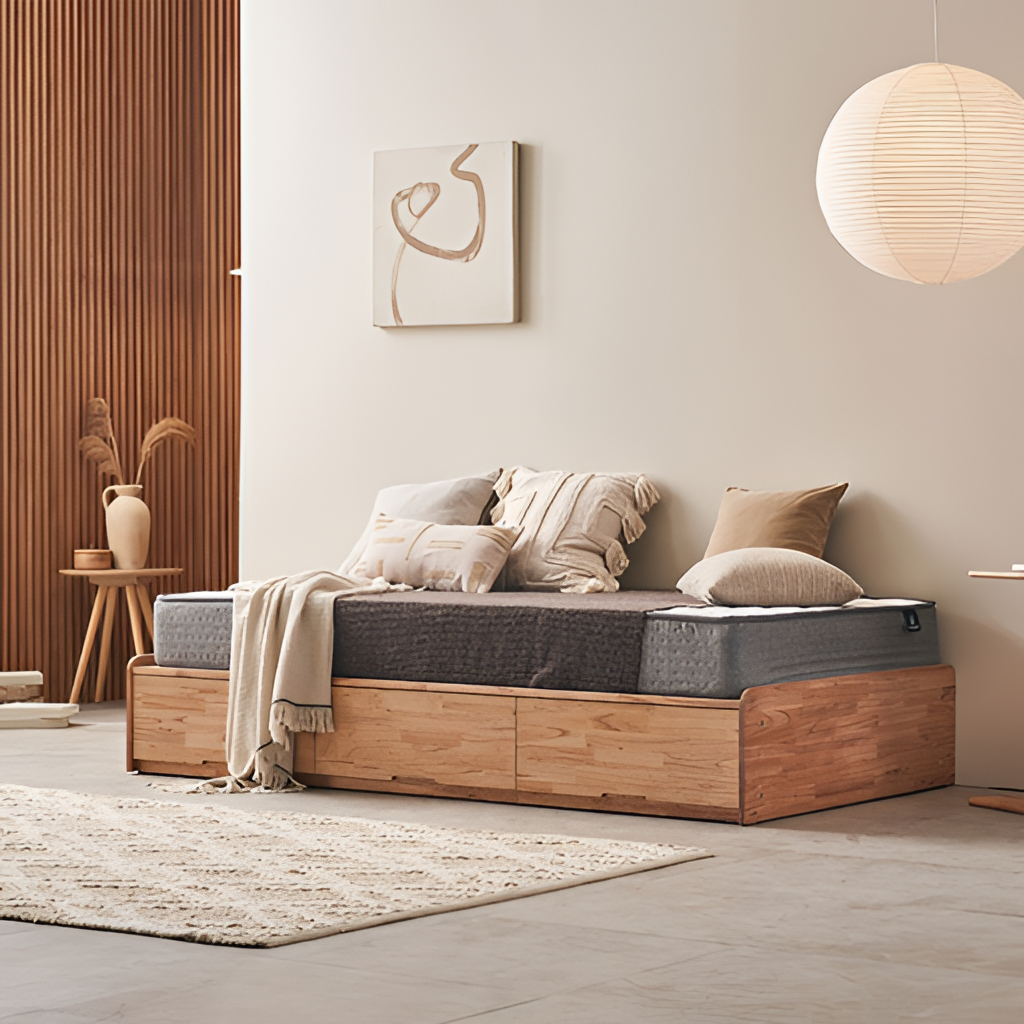
bedroom, wood bed, paint wallpaper, with solid pattern, gray tile flooring, with large square pattern, minimalist